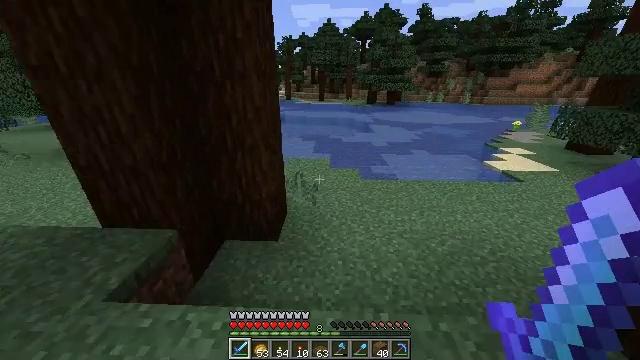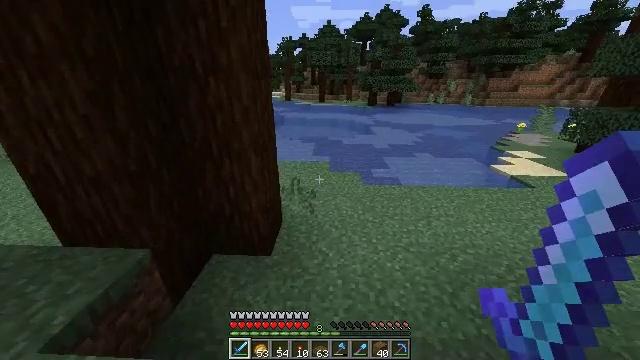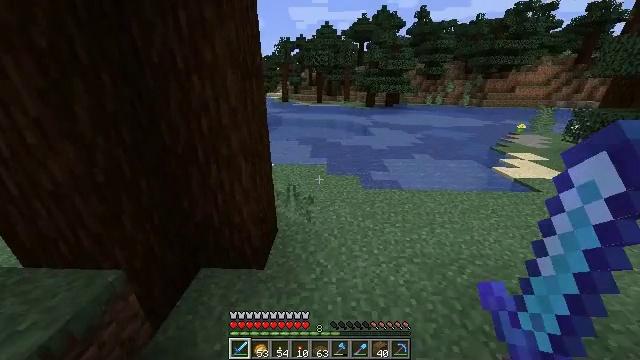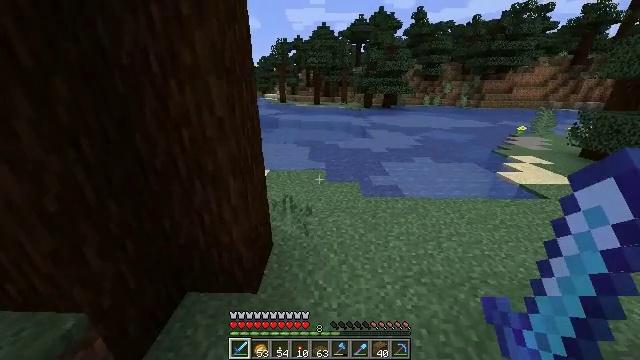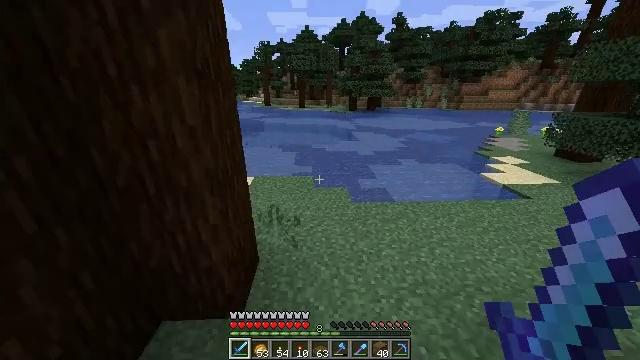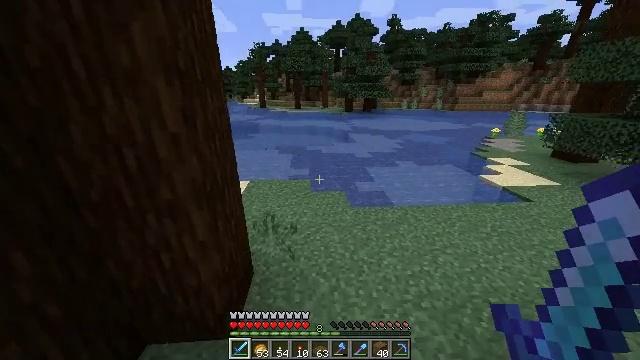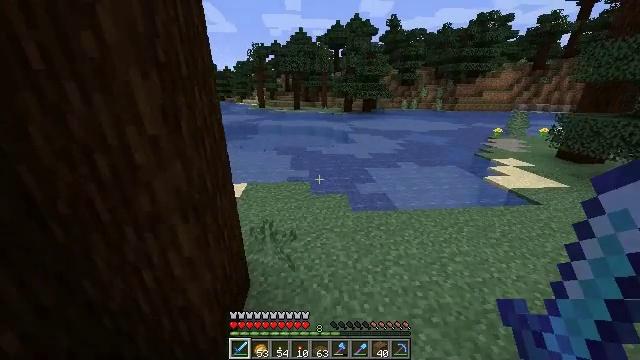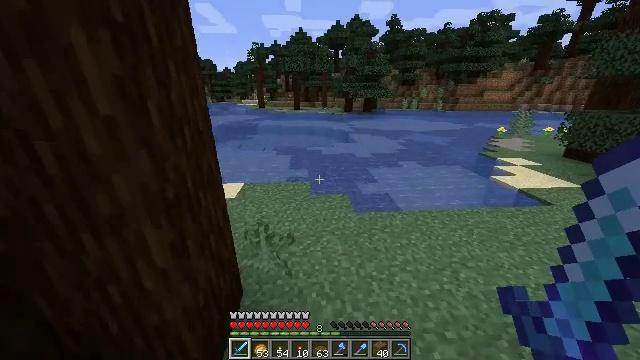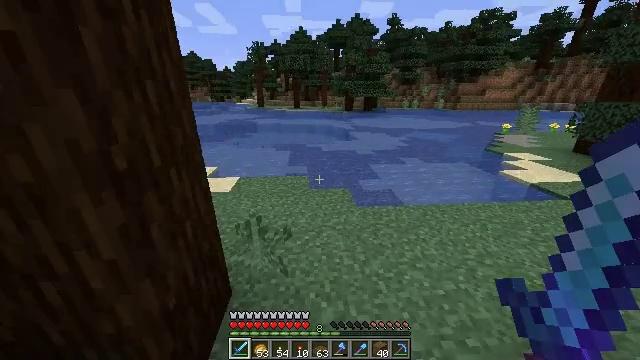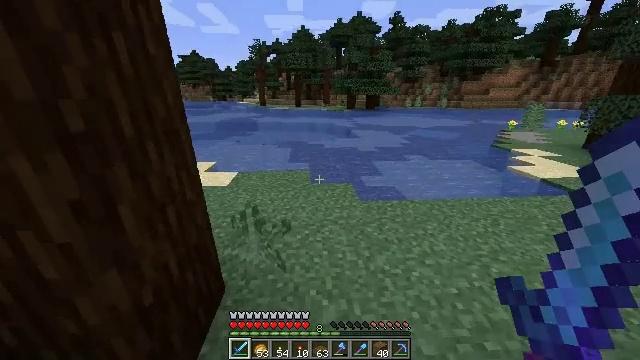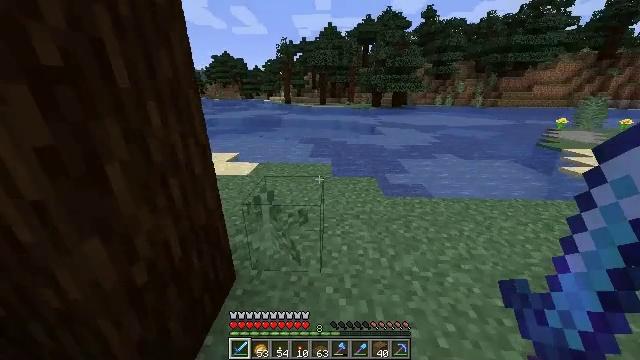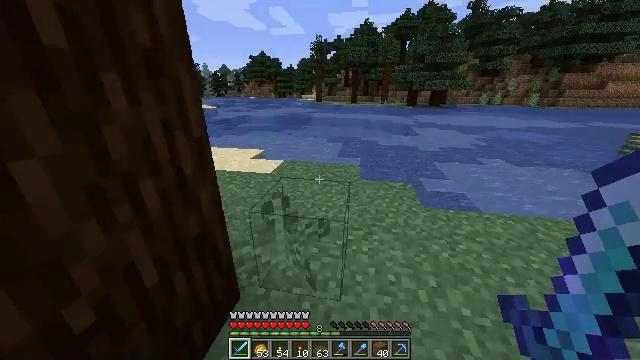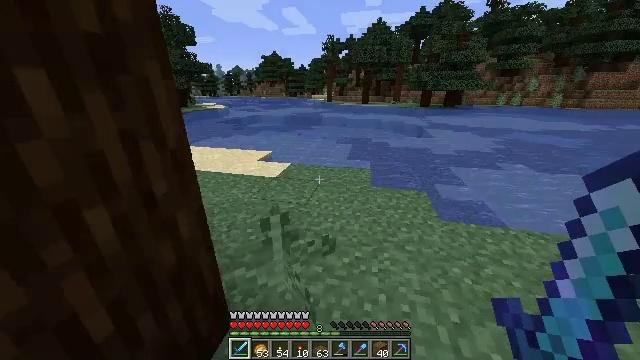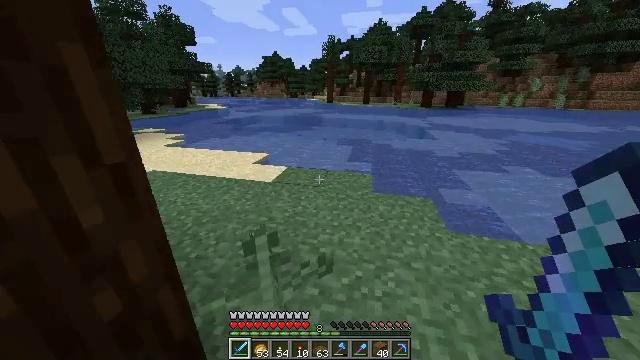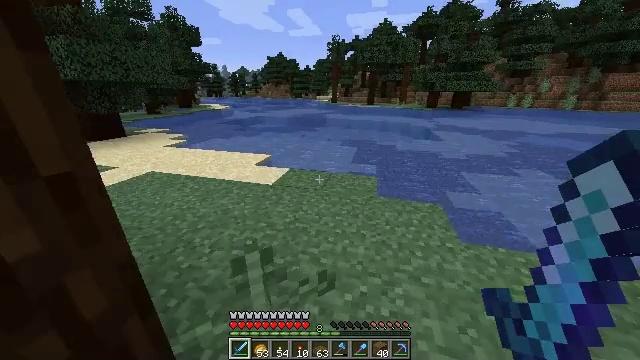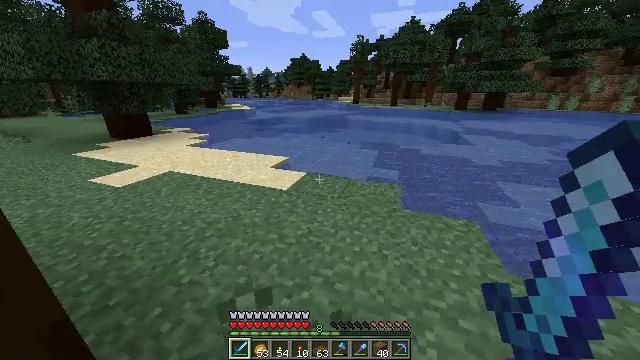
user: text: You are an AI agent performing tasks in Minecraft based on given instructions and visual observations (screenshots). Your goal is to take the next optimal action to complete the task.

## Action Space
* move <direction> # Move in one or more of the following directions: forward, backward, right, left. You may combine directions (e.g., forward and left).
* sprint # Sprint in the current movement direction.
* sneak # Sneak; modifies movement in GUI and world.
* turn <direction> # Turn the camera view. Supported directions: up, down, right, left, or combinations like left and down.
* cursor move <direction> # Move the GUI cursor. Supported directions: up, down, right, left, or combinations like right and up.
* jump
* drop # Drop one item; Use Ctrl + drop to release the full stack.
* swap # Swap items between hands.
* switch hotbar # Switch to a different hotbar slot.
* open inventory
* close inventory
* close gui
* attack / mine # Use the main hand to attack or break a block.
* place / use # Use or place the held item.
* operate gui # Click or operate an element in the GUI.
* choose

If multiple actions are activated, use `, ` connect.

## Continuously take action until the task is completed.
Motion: motion action
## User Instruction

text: Break the sugar cane.
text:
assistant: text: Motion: move forward
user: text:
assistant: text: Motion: move forward, sprint
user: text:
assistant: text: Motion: move forward, sprint
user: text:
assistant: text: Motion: move forward, sprint, turn right
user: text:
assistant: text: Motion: move forward, turn right
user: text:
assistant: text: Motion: move forward
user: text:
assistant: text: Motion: move forward
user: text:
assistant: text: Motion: move forward, sprint
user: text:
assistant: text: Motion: move forward, sprint
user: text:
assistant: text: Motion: move forward, sprint, turn left
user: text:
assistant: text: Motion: move forward, sprint, turn left
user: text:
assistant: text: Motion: move forward, turn left
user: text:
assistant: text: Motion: move forward
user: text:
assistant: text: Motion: move forward, turn left
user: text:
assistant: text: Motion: move forward, sprint, turn left
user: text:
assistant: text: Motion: move forward, sprint, turn left
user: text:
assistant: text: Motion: move forward, sprint
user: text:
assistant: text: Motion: move forward, sprint
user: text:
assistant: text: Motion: move forward
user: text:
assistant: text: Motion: move forward
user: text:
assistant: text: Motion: move forward
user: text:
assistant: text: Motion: move forward, sprint
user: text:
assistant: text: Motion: move forward, sprint
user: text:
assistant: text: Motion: move forward, sprint
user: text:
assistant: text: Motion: move forward, sprint
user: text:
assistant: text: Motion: move forward, turn right
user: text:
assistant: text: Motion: move forward, sprint, turn right
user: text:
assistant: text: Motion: move forward, sprint, turn right
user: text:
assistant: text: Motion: move forward, sprint
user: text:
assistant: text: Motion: move forward, sprint, turn right